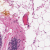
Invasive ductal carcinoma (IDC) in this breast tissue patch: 0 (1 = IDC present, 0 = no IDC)